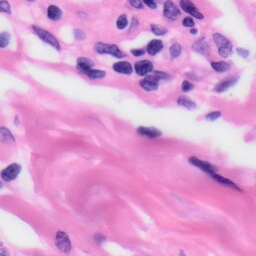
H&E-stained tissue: Skin